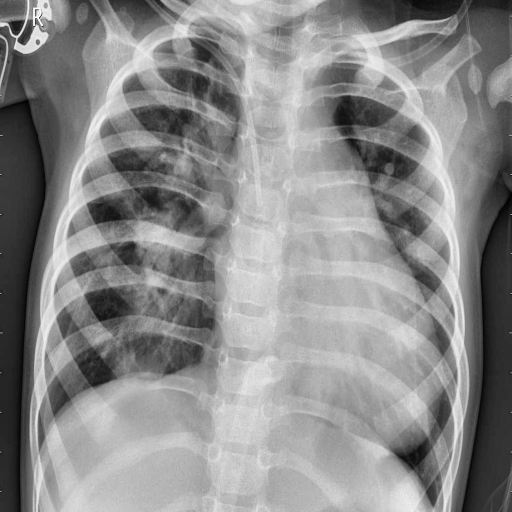
Finding: PNEUMONIA